Aerial crown-view tile of a tropical tree (Barro Colorado Island, Panama), acquired 20250317:
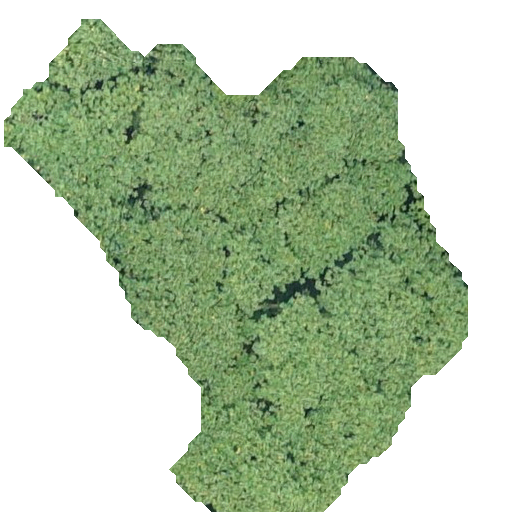
Species: Hieronyma alchorneoides
GBIF accepted scientific name: Hieronyma alchorneoides
Crown area: 201.361 m²